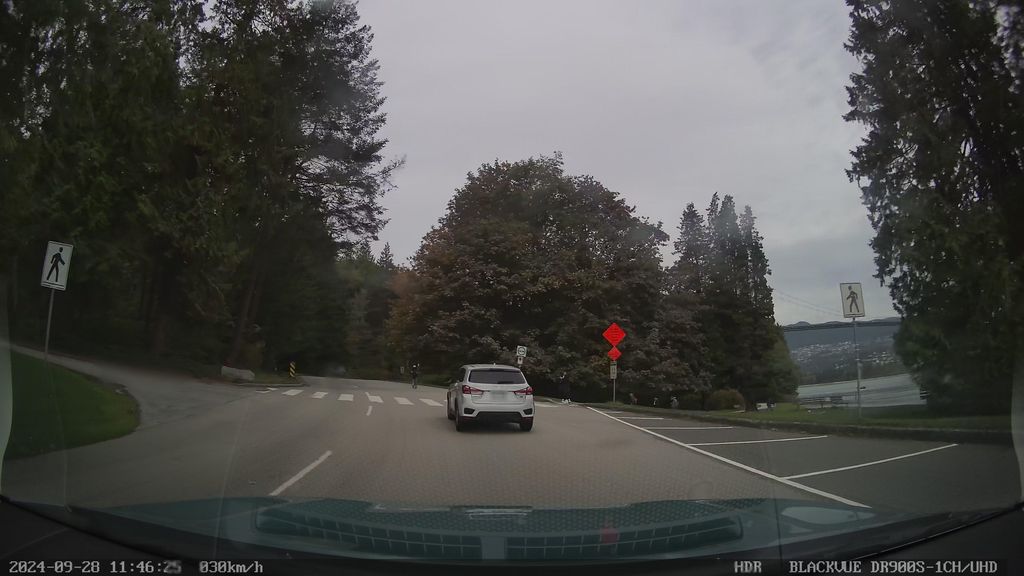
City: vancouver